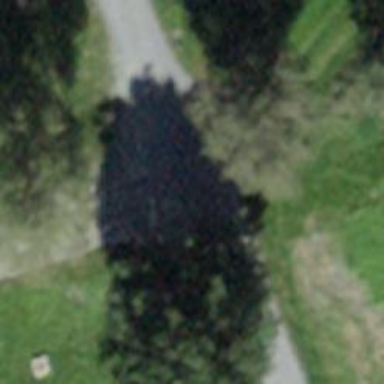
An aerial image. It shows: Gravel track road.